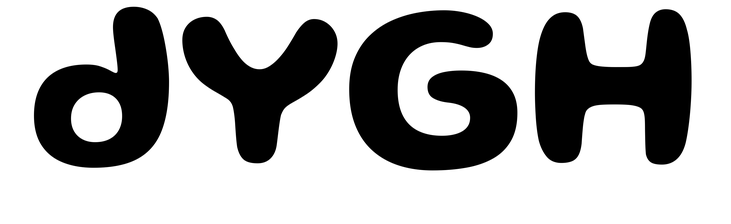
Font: Gluten_SemiBold